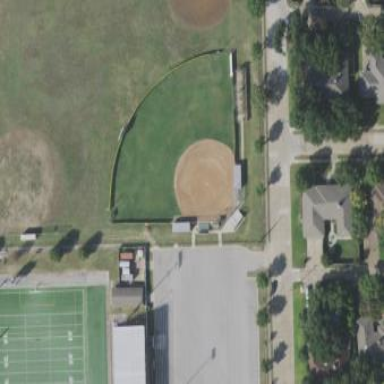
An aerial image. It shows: Baseball pitch for leisure land.